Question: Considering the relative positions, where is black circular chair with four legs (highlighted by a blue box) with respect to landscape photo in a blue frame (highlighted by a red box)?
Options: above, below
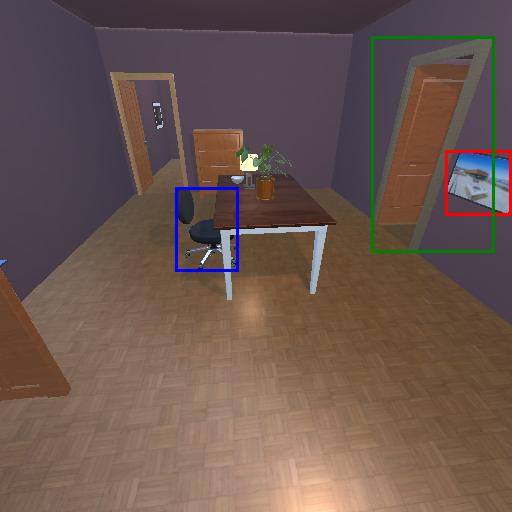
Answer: above